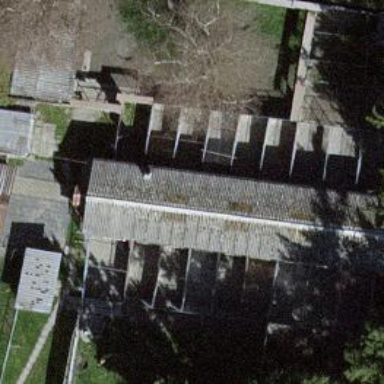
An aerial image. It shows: Shed building.